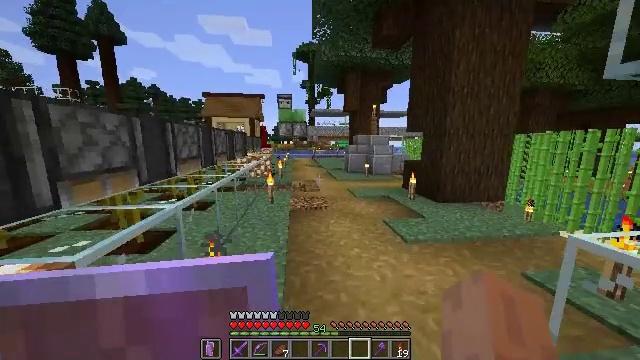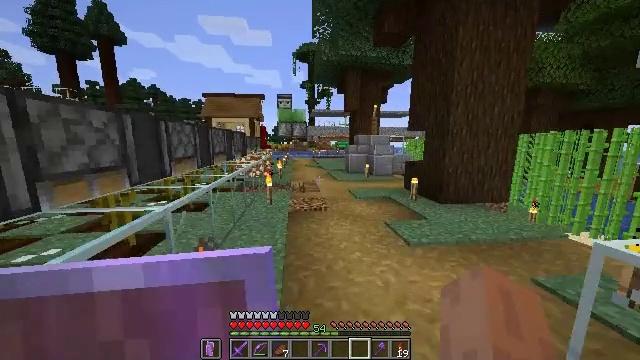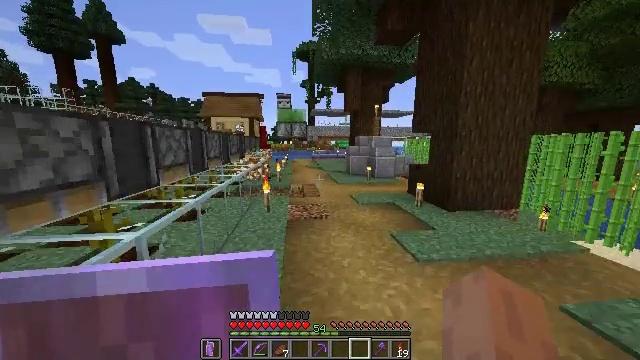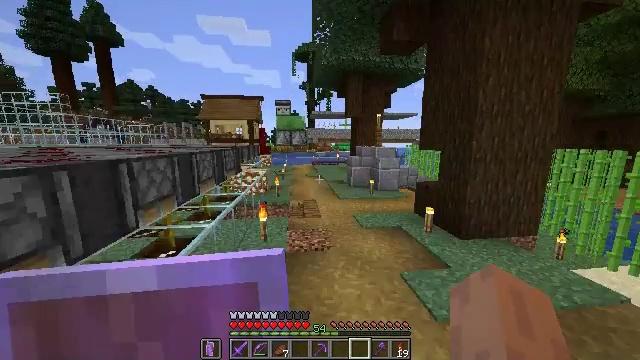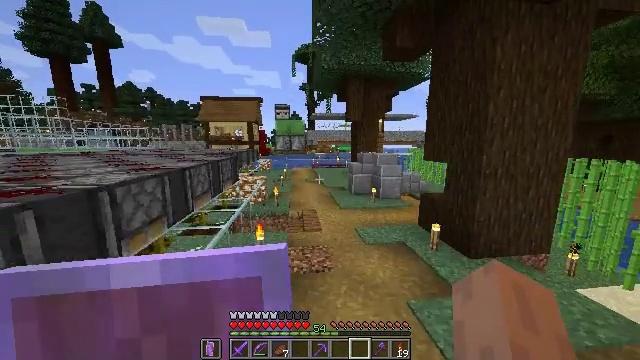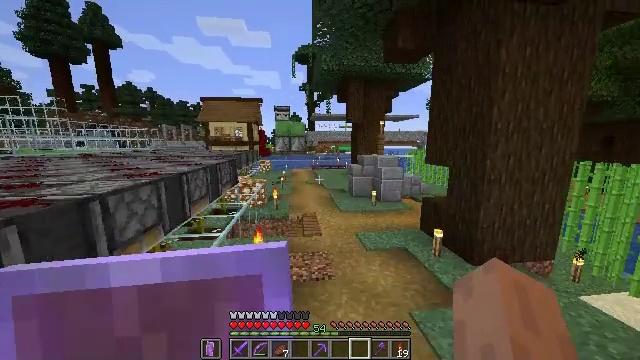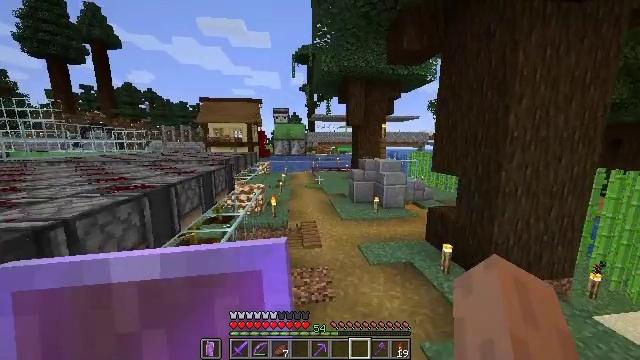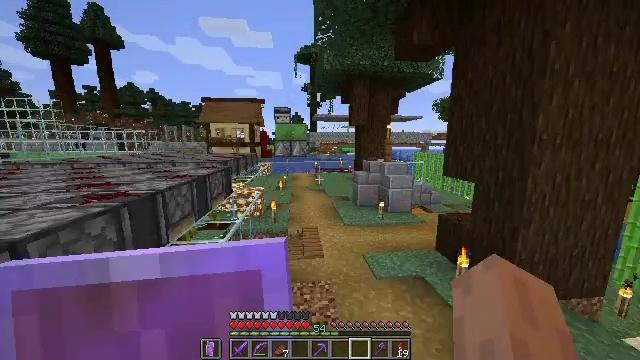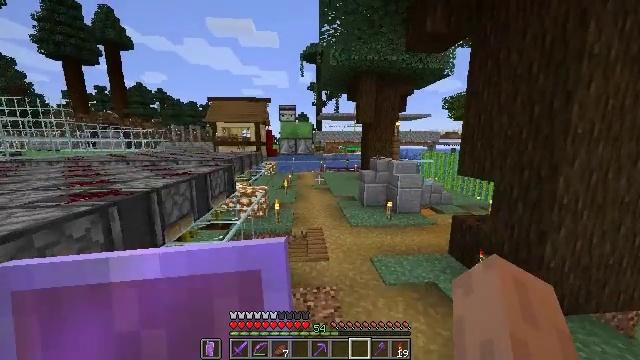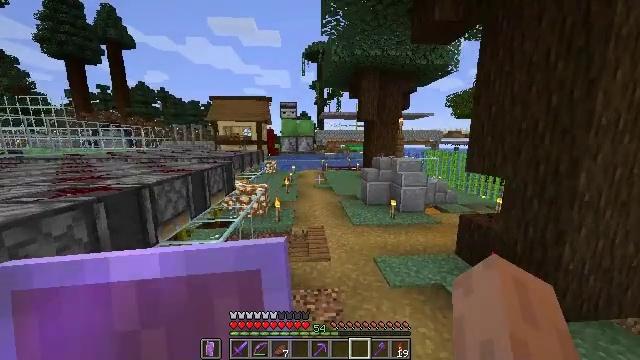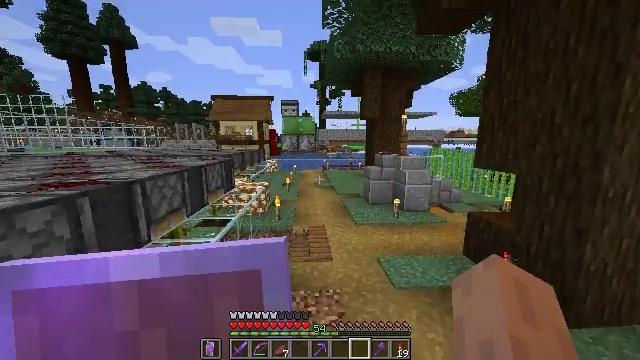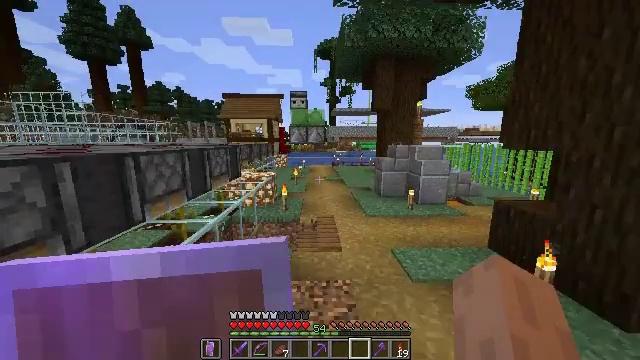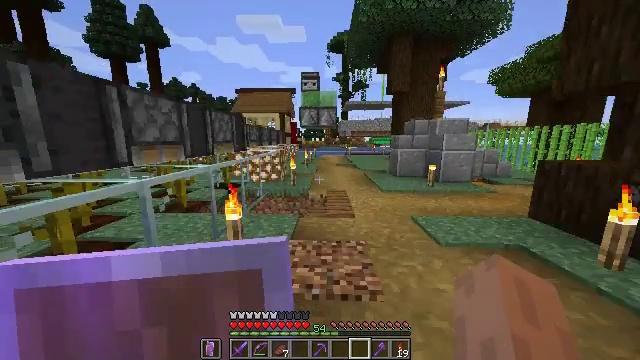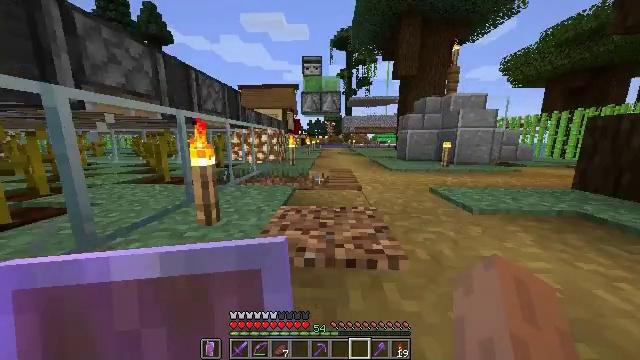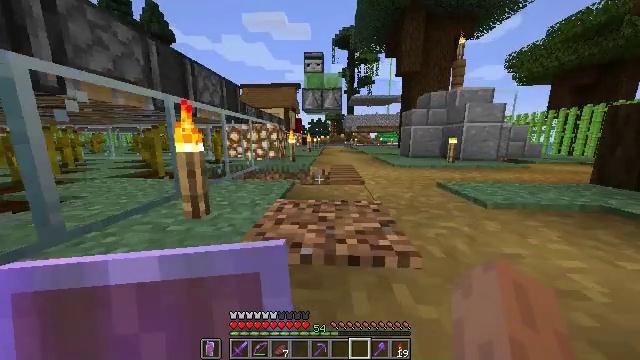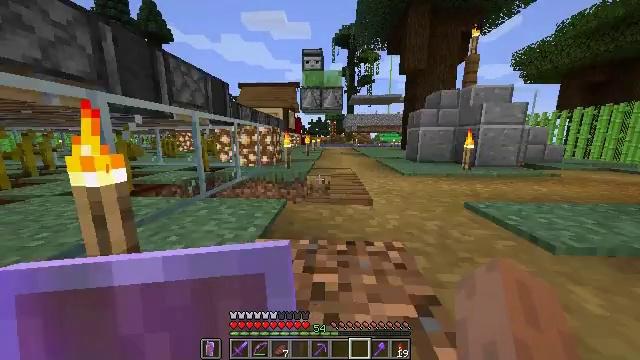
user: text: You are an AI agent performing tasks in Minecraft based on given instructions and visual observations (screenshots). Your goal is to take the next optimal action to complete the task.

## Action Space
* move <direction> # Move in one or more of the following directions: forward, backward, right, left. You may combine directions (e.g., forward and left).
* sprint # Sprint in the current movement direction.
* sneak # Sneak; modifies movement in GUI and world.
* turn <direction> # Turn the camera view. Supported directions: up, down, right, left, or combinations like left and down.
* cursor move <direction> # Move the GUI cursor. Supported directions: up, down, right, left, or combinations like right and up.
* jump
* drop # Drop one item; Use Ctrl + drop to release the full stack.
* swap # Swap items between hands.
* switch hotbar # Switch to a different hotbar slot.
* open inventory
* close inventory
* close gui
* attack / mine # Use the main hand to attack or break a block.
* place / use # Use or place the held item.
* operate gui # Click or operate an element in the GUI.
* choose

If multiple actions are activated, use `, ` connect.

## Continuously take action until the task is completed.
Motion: motion action
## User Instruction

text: Kill mobs.
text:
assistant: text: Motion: move forward, sprint
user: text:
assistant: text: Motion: move forward, sprint, jump
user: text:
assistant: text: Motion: move forward, sprint, jump
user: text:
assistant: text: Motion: move forward, sprint, jump
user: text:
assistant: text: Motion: move forward, sprint
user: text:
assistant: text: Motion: move forward, sprint
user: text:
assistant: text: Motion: move forward, sprint
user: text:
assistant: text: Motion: move forward, sprint, turn left
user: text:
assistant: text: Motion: move forward, sprint
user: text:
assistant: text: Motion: move forward, sprint, jump
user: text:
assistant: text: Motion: move forward, sprint, turn left, jump
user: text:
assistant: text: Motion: move forward, sprint, turn left, jump
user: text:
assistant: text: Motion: move forward, sprint, jump
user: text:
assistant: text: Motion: move forward, sprint, jump
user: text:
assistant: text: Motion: move forward, sprint, jump
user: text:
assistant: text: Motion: move forward, sprint, jump
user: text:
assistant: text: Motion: move forward, sprint, jump
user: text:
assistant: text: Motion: move forward, sprint, jump
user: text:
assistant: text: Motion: move forward, sprint, jump
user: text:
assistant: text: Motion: move forward, sprint, jump
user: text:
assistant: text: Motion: move forward, sprint, jump
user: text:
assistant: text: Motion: move forward, sprint, jump
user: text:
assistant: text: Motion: move forward, sprint, jump
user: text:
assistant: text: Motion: move forward, sprint, jump
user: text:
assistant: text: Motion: move forward, sprint, jump
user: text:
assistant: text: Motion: move forward, sprint, jump
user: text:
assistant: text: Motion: move forward, sprint, jump
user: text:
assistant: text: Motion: move forward, sprint, jump
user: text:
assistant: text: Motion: move forward, sprint, jump
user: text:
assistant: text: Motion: move forward, sprint, jump